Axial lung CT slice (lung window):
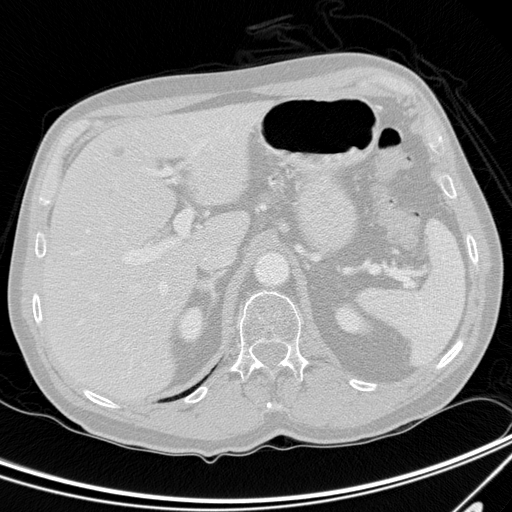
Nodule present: no